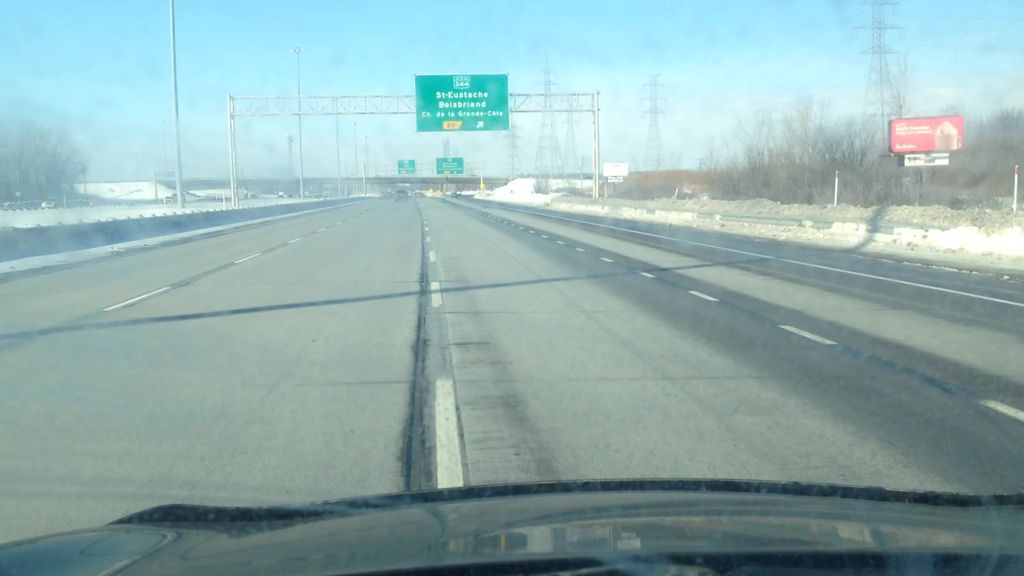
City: montreal